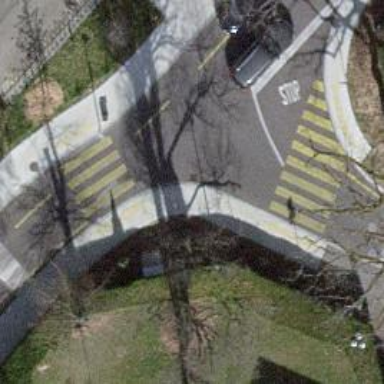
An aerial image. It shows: Concrete sidewalk along the footway.